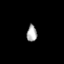
Tissue: prostate
Cell type: T cells
Senescence score: 0.2641
Nuclear area (px): 165
Mean DAPI intensity: 169.715